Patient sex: M
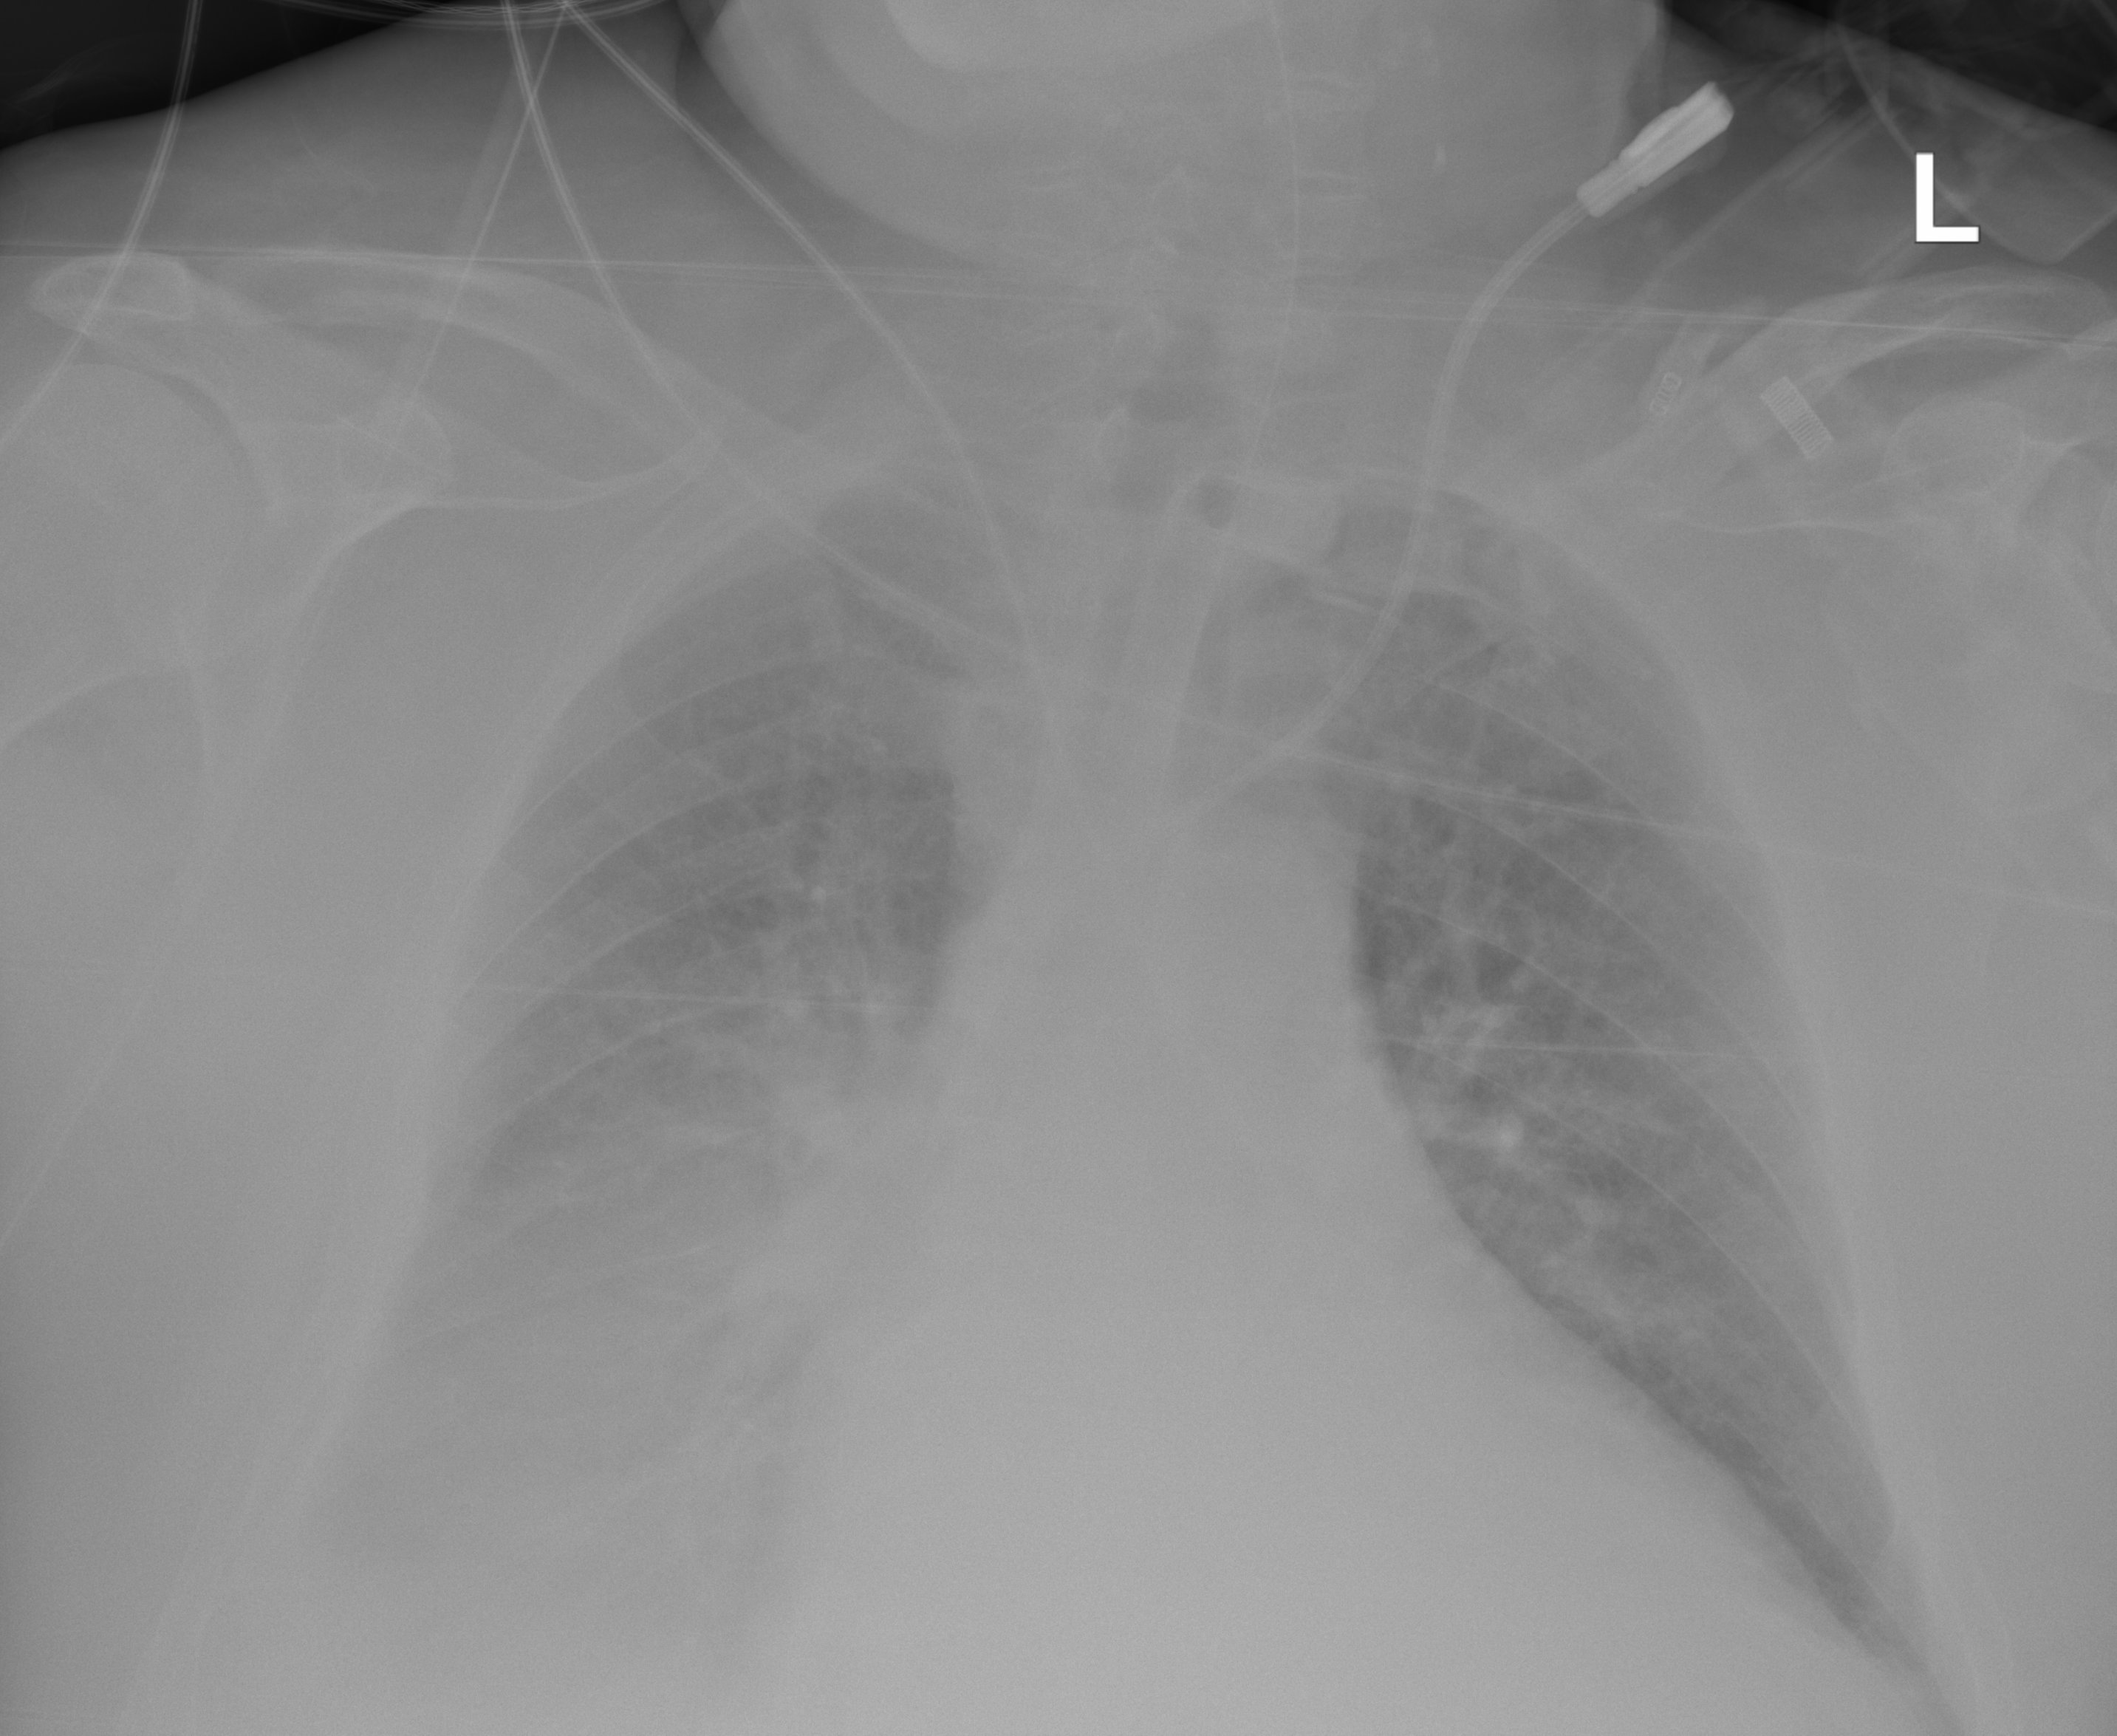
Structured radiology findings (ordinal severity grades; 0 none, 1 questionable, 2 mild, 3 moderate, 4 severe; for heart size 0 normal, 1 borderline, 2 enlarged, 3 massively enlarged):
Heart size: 2
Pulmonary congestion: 2
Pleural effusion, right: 3
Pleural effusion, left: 0
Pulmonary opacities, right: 0
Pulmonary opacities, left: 0
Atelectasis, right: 2
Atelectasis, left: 0